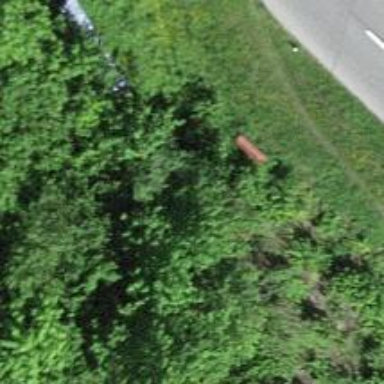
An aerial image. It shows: Bench.